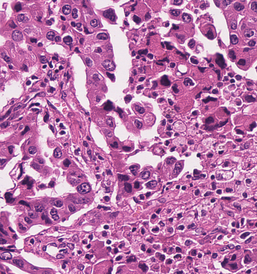
Tumor epithelial tissue: yes
Tumor-associated stroma tissue: yes
Normal tissue: no